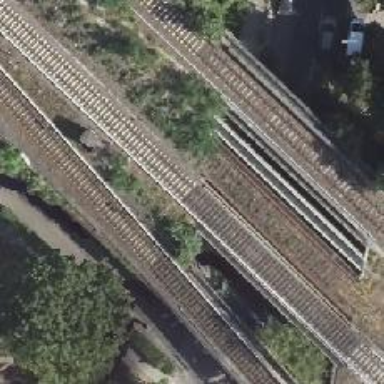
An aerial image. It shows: Bridge used by the electrified light rail system.